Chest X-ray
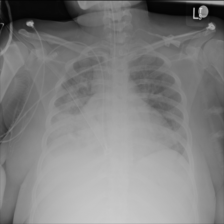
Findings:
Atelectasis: negative
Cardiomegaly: negative
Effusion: negative
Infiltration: positive
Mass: negative
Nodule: negative
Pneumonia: negative
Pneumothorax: negative
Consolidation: negative
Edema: negative
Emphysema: negative
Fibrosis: negative
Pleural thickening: negative
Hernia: negative